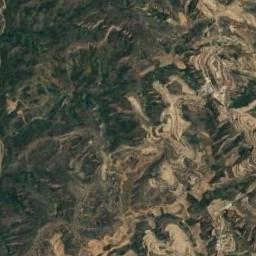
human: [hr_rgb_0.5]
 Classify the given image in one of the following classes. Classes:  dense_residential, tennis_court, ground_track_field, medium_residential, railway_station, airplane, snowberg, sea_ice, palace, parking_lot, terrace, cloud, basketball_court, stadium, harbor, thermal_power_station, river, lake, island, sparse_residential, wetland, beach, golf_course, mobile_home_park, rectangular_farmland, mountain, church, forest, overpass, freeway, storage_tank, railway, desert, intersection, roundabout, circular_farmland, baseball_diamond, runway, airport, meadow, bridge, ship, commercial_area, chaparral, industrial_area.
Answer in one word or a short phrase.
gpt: mountain